Question: I tried my SQLite query on and
But on Android same query not worked.
'''
String[] a = new String[1];
a[0] = yazilanKelime + '%';
Cursor friendCursor = db.rawQuery( "SELECT * FROM kelimeler WHERE kelime LIKE ? ORDER BY sayi DESC LIMIT 10", a);
'''
If i remove "ORDER BY sayi DESC" part, it's work. Where am I doing wrong?
UPDATE: Return this Exception: android.database.sqlite.SQLiteException: no such column: sayi (code 1): , while compiling: SELECT * FROM kelimeler WHERE kelime LIKE ? ORDER BY sayi DESC LIMIT 10
DB Schema:

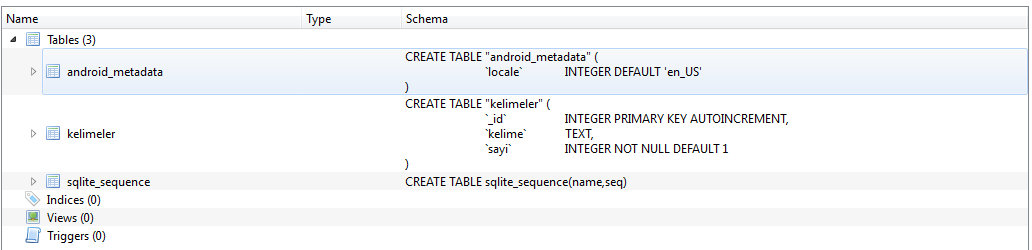
Answer: As the exception says, 'no such column: sayi' means that the column 'sayi' does not exists in your table 'kelimeler'. Check this first.